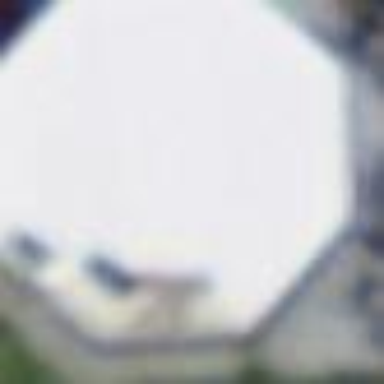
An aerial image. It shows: Fast food restaurant building.